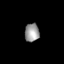
Tissue: lung
Cell type: Epithelial cells
Senescence score: 0.2419
Nuclear area (px): 256
Mean DAPI intensity: 155.078